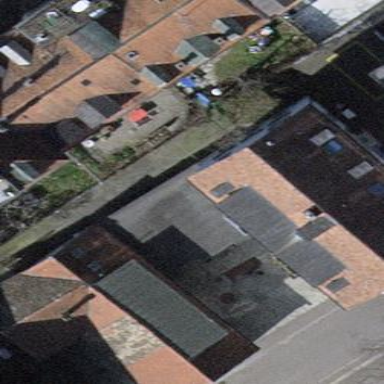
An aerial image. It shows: Group of garages.